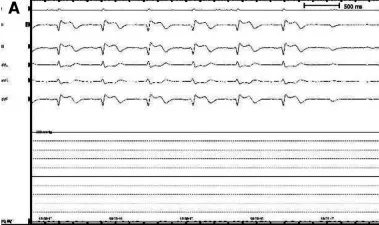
Intraoperative holter monitoring. (A) The patient began to show a slow heart rate and ST segment elevation in ll, lll, and avF leads, presenting as a junctional escape rhythm.
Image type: electrography (ekg)